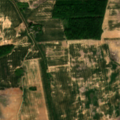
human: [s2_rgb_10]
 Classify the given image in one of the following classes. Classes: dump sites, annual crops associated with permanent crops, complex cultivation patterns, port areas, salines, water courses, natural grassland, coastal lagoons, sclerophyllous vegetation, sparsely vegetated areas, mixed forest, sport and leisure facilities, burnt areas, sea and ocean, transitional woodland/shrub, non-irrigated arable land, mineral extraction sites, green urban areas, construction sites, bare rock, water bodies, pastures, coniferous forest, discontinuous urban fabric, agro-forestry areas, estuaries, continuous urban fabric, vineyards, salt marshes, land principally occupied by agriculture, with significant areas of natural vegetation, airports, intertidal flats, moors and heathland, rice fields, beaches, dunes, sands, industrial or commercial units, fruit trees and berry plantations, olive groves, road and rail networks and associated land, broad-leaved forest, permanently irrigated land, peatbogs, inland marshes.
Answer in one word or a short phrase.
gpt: non-irrigated arable land, broad-leaved forest